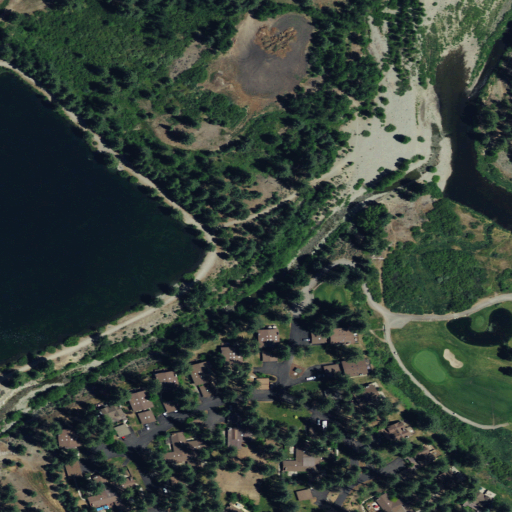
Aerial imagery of valley in California named Gray Eagle Valley containing evergreen forest, woody wetlands, open development, shrub, open water, and herbaceous wetlands